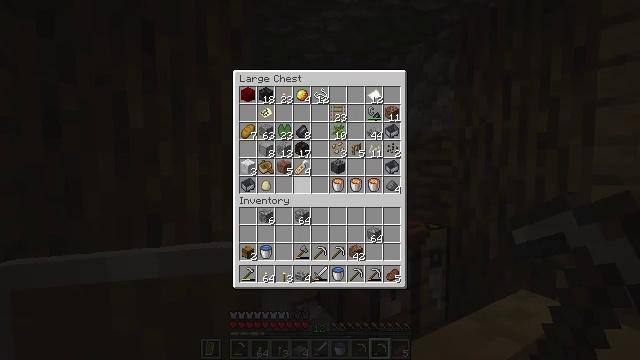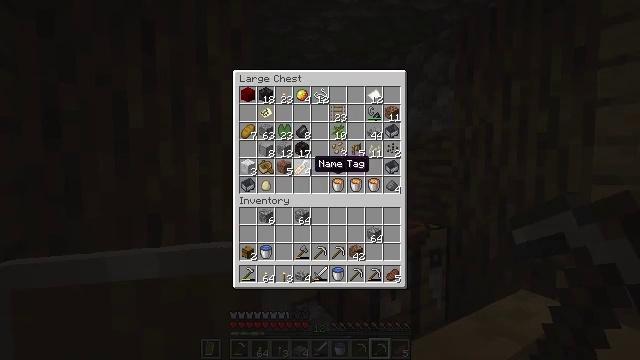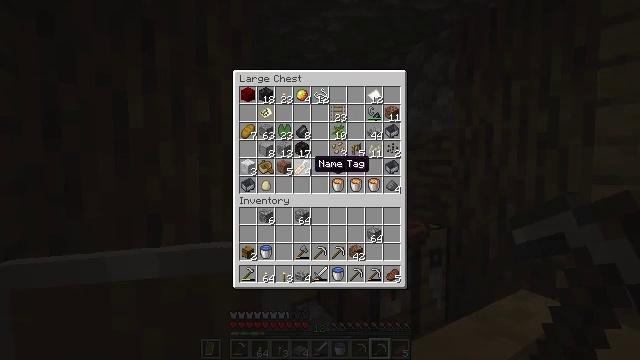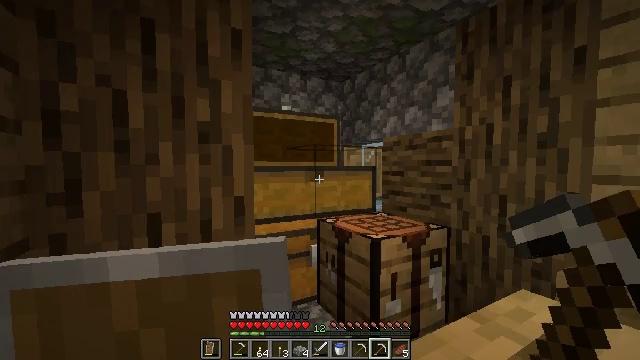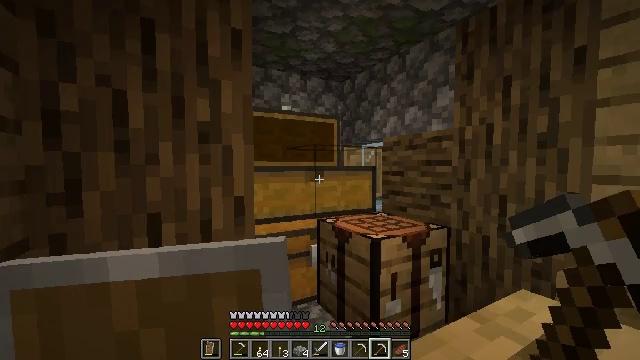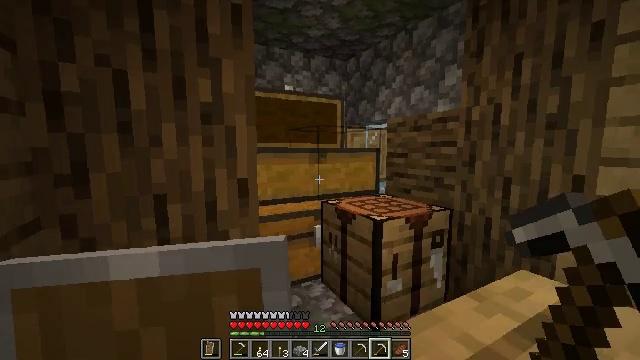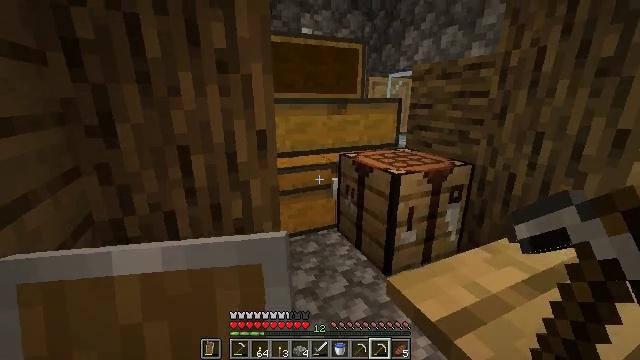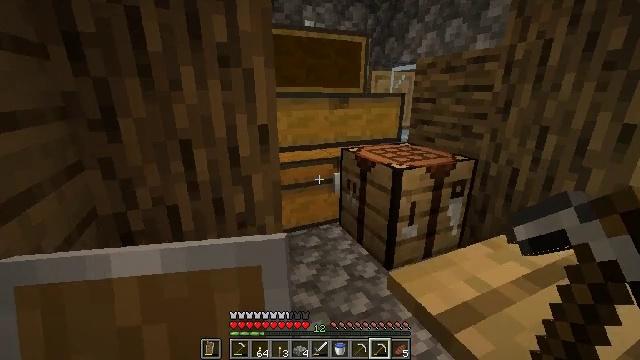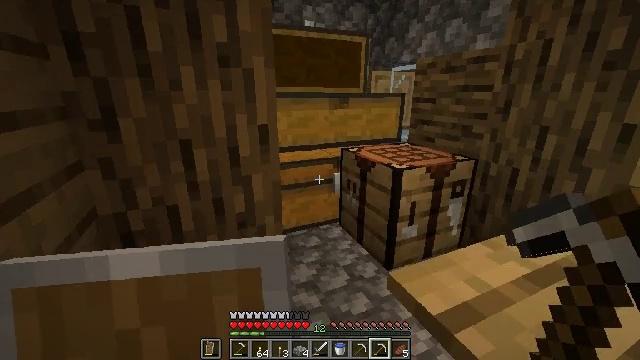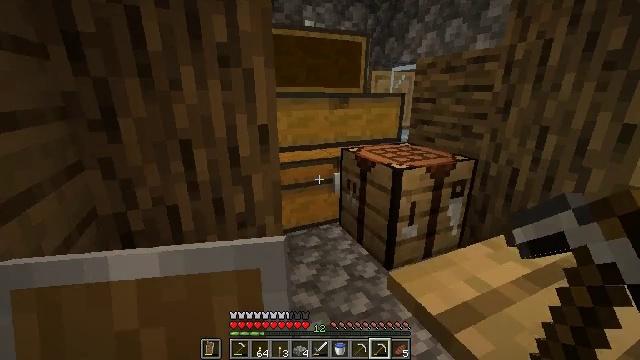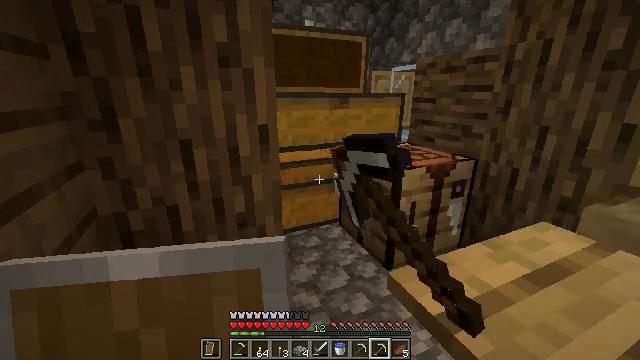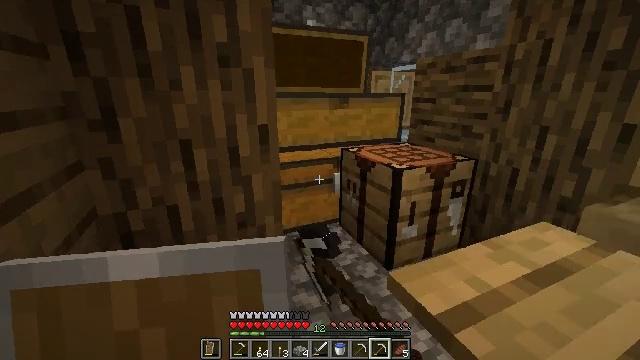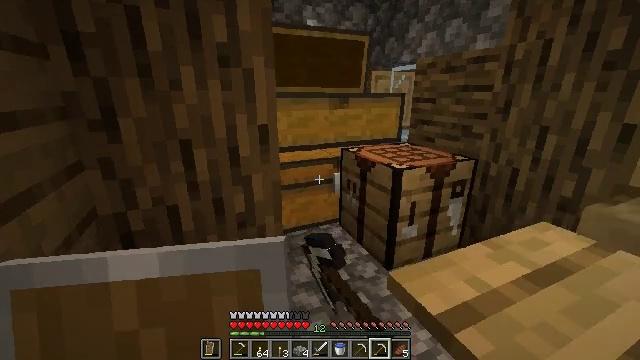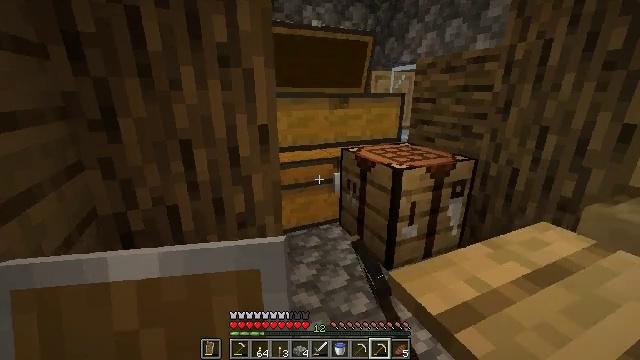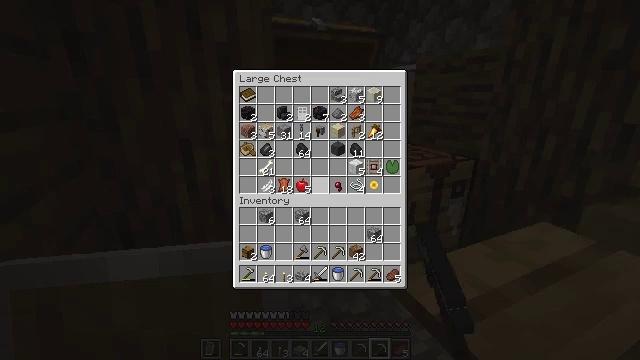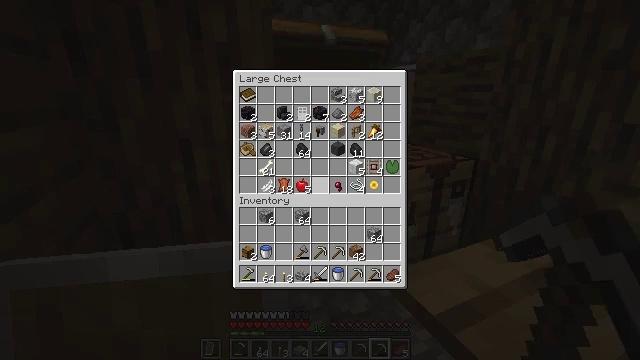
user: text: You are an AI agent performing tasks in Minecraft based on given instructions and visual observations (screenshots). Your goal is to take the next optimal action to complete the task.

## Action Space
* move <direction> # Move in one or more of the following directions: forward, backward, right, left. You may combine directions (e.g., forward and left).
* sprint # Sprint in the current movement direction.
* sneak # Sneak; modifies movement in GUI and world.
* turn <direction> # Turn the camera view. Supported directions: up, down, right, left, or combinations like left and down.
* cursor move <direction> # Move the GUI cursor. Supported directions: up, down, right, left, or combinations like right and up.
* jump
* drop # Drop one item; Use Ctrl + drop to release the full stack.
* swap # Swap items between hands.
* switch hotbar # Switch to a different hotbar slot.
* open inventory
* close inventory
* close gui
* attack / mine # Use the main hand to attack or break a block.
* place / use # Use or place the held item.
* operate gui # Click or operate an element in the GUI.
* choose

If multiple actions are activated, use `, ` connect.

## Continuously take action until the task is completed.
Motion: motion action
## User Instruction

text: Mine potatoes from the farmland.
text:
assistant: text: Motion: no_op
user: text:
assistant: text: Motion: no_op
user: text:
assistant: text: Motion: close inventory
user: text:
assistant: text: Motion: close inventory
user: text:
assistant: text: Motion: turn down, close inventory
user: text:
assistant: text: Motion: turn left and down
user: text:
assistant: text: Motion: turn down
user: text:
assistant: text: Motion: no_op
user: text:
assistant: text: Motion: use / place
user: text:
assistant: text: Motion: use / place
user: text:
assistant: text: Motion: use / place
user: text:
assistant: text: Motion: no_op
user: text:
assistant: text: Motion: no_op
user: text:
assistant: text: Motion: no_op
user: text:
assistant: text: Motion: no_op
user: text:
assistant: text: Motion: no_op
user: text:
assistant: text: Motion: no_op
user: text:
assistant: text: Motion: no_op
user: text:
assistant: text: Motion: no_op
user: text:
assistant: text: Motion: no_op
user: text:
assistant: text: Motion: no_op
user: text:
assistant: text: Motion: no_op
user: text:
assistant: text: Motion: no_op
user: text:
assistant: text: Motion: no_op
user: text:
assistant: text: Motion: no_op
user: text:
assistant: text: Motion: no_op
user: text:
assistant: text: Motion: no_op
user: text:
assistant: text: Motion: turn left and up
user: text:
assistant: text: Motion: turn left and up
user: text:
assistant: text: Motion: no_op